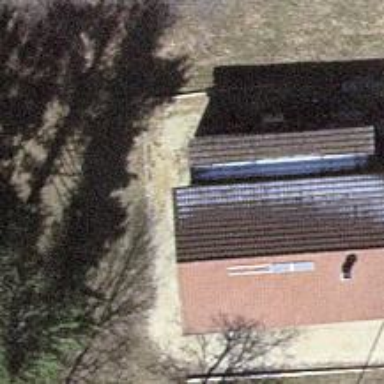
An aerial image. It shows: Cabin.